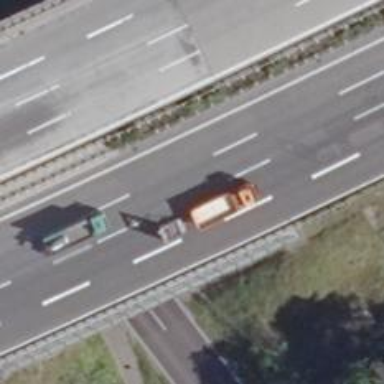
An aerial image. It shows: Motorway bridge with asphalt surface.